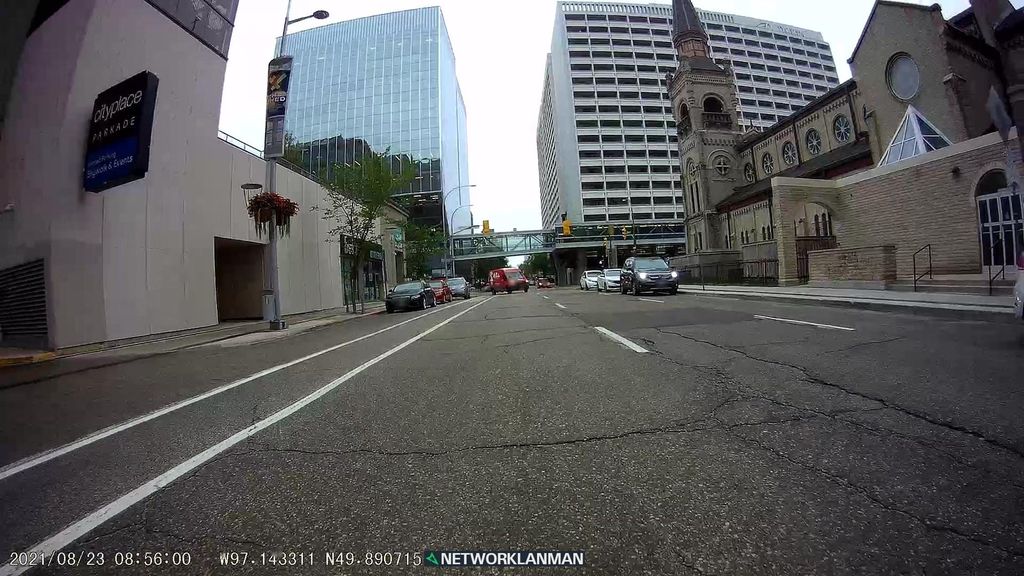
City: winnipeg